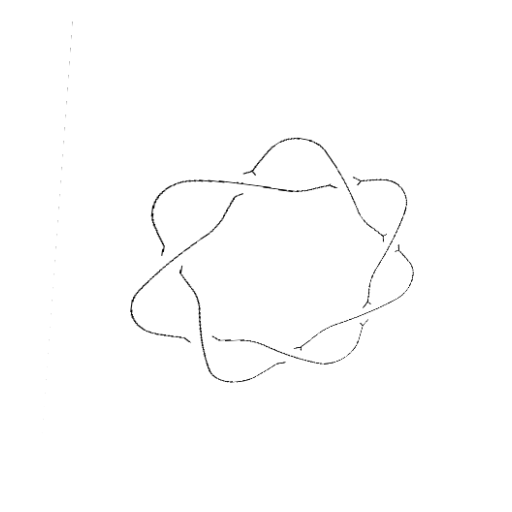
Crossing number: 7